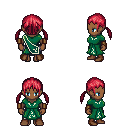
a pixel art fantasy rpg character, female body template, human, dark skin, sash dress, metal pants, ruby red twin-tailed hairstyle, leather bracers, brown shoes, four views (front, back, left, right), 2x2 character sprite sheet, small pixel art, hard edges, no anti-aliasing